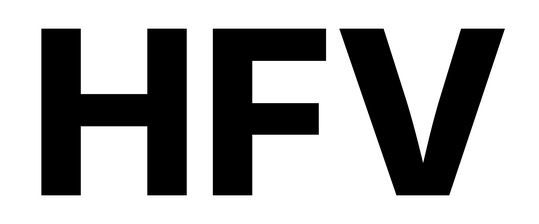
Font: Inter_ExtraBold